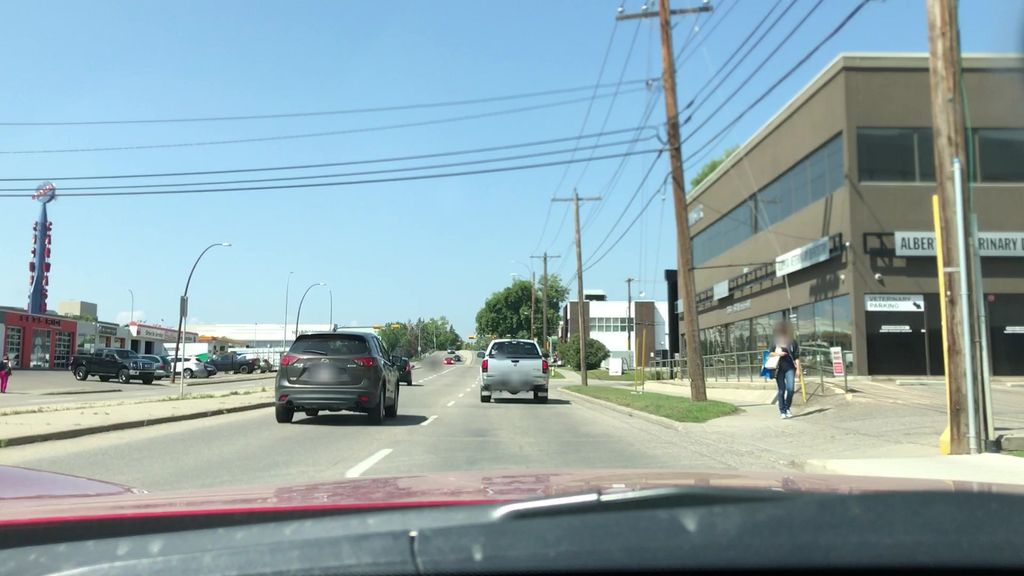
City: calgary